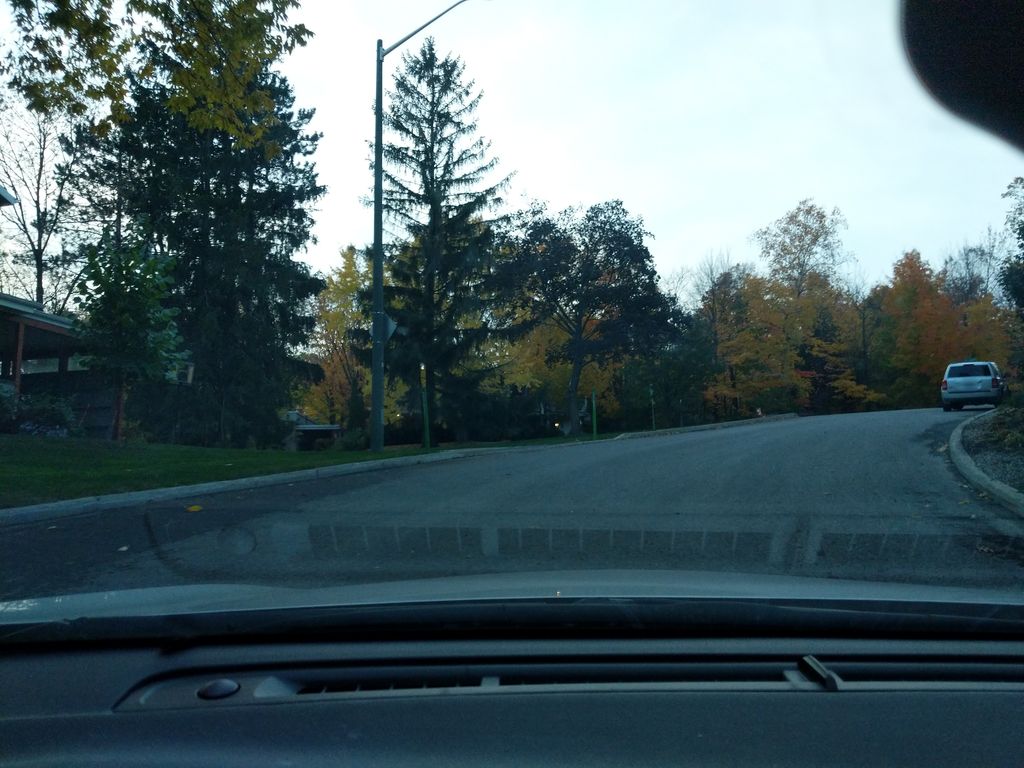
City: quebec_city